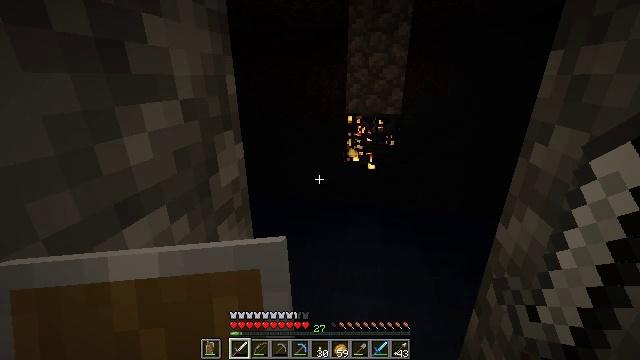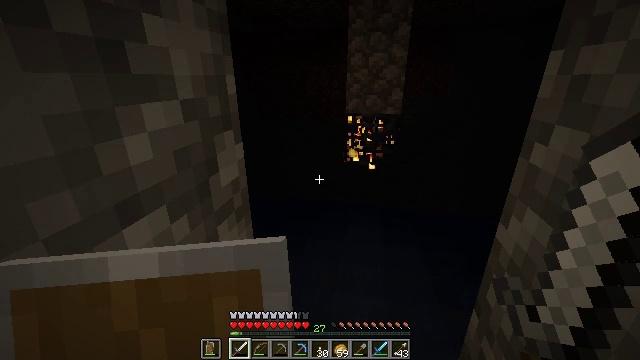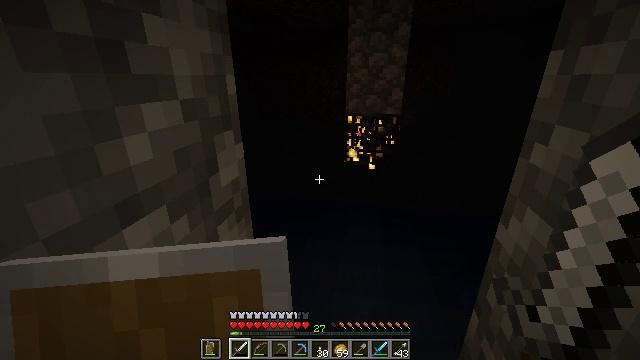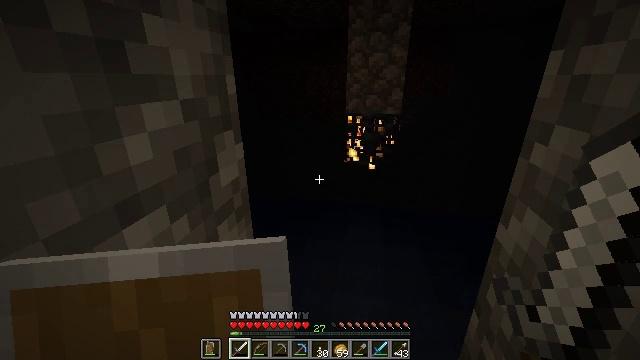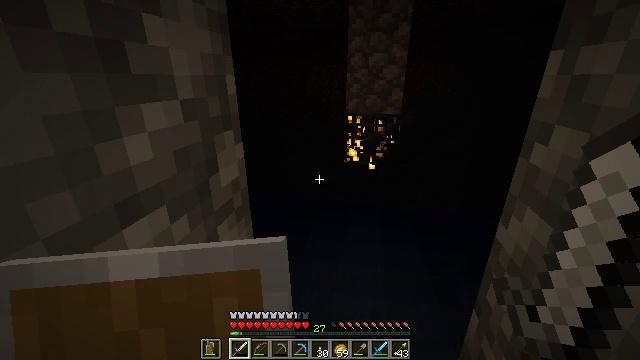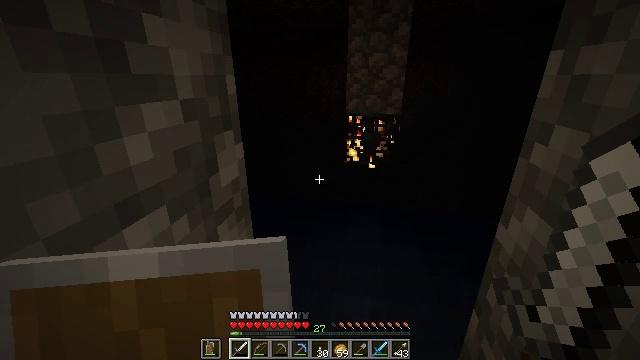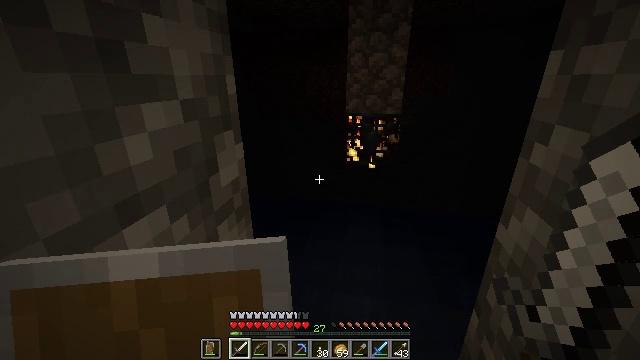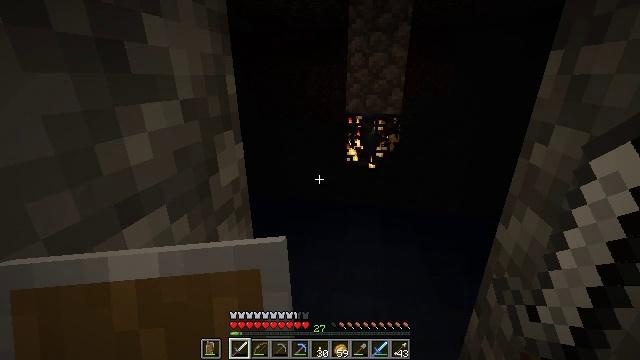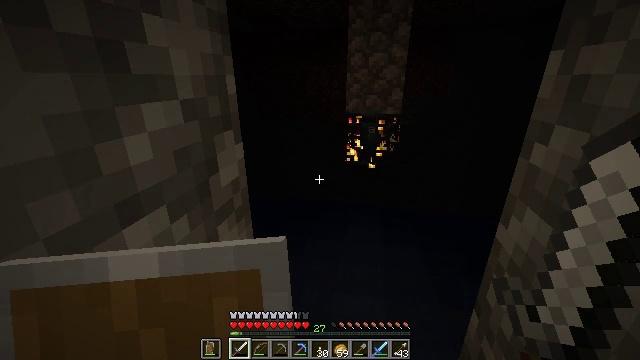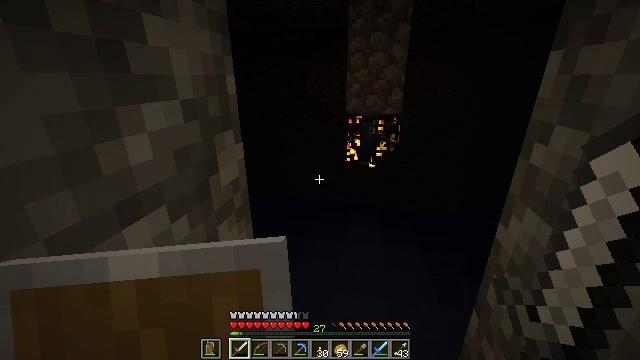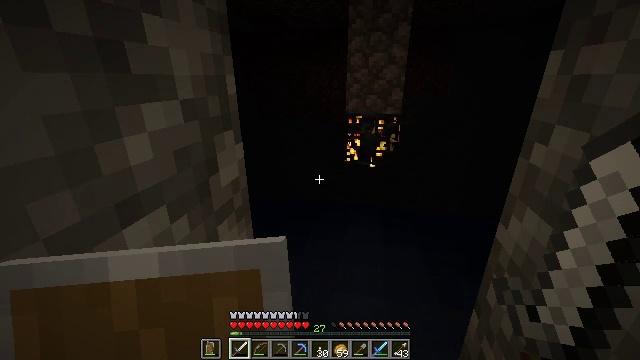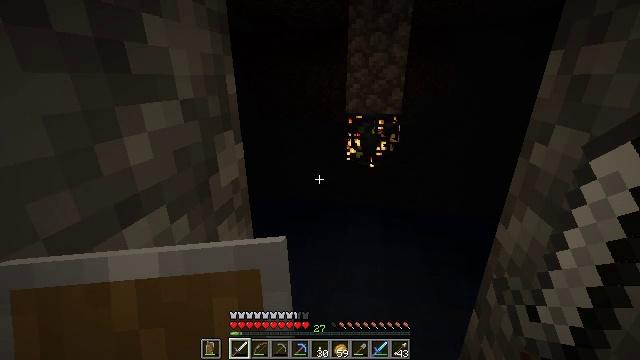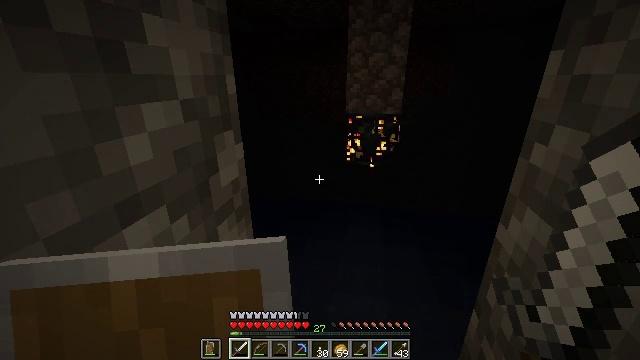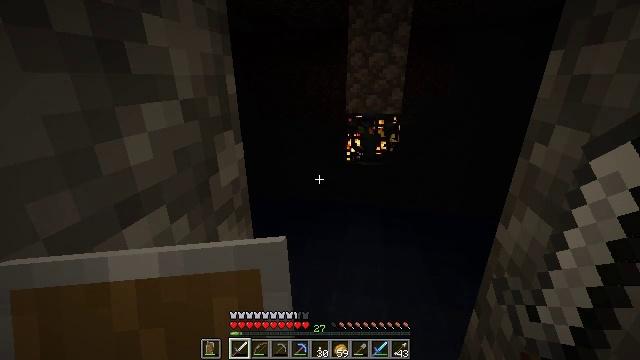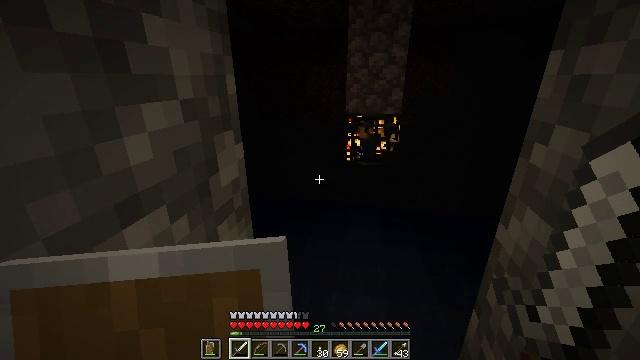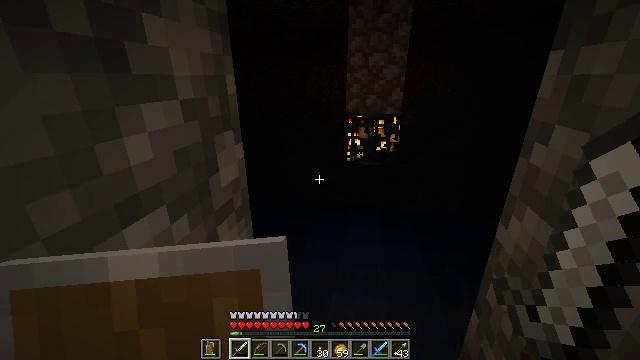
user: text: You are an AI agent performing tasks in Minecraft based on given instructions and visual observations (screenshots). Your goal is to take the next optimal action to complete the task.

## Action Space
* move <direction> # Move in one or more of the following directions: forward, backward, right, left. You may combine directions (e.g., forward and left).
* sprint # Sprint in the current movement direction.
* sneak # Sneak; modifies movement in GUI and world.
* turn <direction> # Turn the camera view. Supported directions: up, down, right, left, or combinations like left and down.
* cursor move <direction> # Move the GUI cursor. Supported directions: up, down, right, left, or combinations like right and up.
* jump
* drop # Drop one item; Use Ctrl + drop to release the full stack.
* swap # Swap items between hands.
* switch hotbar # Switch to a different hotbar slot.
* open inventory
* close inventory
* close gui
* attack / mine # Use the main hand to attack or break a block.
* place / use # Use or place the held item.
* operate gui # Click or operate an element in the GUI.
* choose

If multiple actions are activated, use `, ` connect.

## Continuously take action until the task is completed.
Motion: motion action
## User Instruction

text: Remove an iron sword from the inventory.
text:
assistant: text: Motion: no_op
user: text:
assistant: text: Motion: no_op
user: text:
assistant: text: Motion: no_op
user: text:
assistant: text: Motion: no_op
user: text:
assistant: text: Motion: no_op
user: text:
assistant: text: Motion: no_op
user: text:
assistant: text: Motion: no_op
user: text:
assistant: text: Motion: no_op
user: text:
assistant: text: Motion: no_op
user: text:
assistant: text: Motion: no_op
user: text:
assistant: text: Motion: no_op
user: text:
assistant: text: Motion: no_op
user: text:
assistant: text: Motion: no_op
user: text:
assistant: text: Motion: no_op
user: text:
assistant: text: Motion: no_op
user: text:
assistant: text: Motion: no_op
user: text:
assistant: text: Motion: no_op
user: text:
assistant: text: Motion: no_op
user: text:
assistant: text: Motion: no_op
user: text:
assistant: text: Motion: no_op
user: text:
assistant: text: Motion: no_op
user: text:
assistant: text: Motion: no_op
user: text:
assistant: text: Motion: no_op
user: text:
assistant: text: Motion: no_op
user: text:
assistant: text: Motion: no_op
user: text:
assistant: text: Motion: no_op
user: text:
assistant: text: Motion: no_op
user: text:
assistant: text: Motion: no_op
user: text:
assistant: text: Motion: no_op
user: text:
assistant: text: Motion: no_op